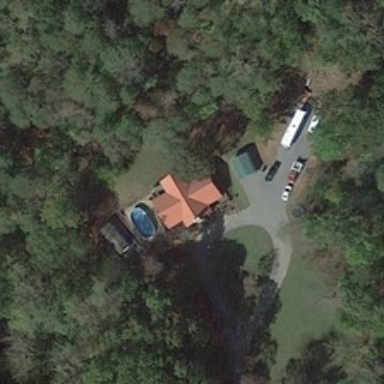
A building with a swimming pool and several cars is surrounded by many green trees .